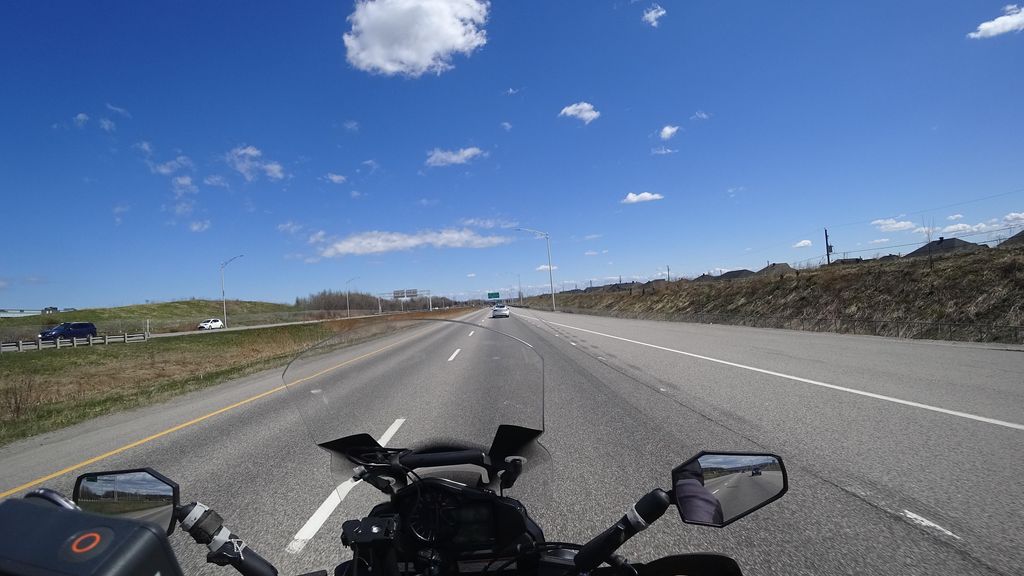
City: quebec_city